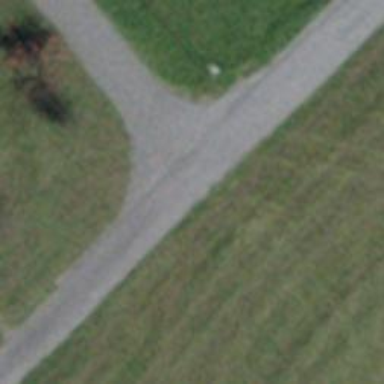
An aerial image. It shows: Unclassified road.